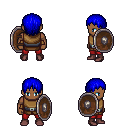
a pixel art fantasy rpg character, male body template, human, dark skin, leather chest armor, red pants, blue plain hairstyle, leather bracers, maroon shoes, shield, four views (front, back, left, right), 2x2 character sprite sheet, small pixel art, hard edges, no anti-aliasing